Field crop: maize
Growth stage: 1
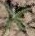
Species: atriplex